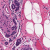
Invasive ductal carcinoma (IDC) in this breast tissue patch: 0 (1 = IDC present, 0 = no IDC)